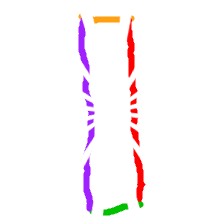
Shape: rectangle